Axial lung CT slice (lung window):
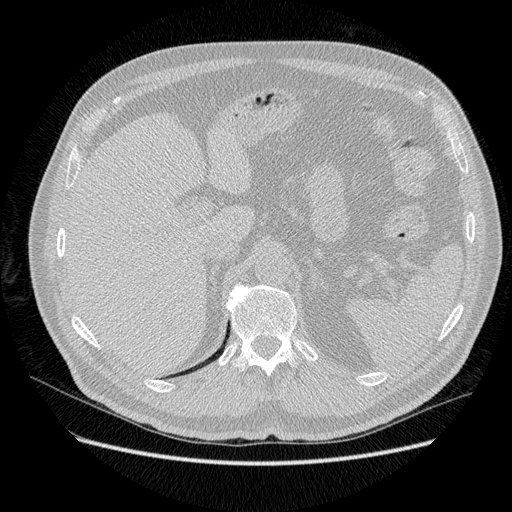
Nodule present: no